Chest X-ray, AP view. Patient: 33 years old, sex M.
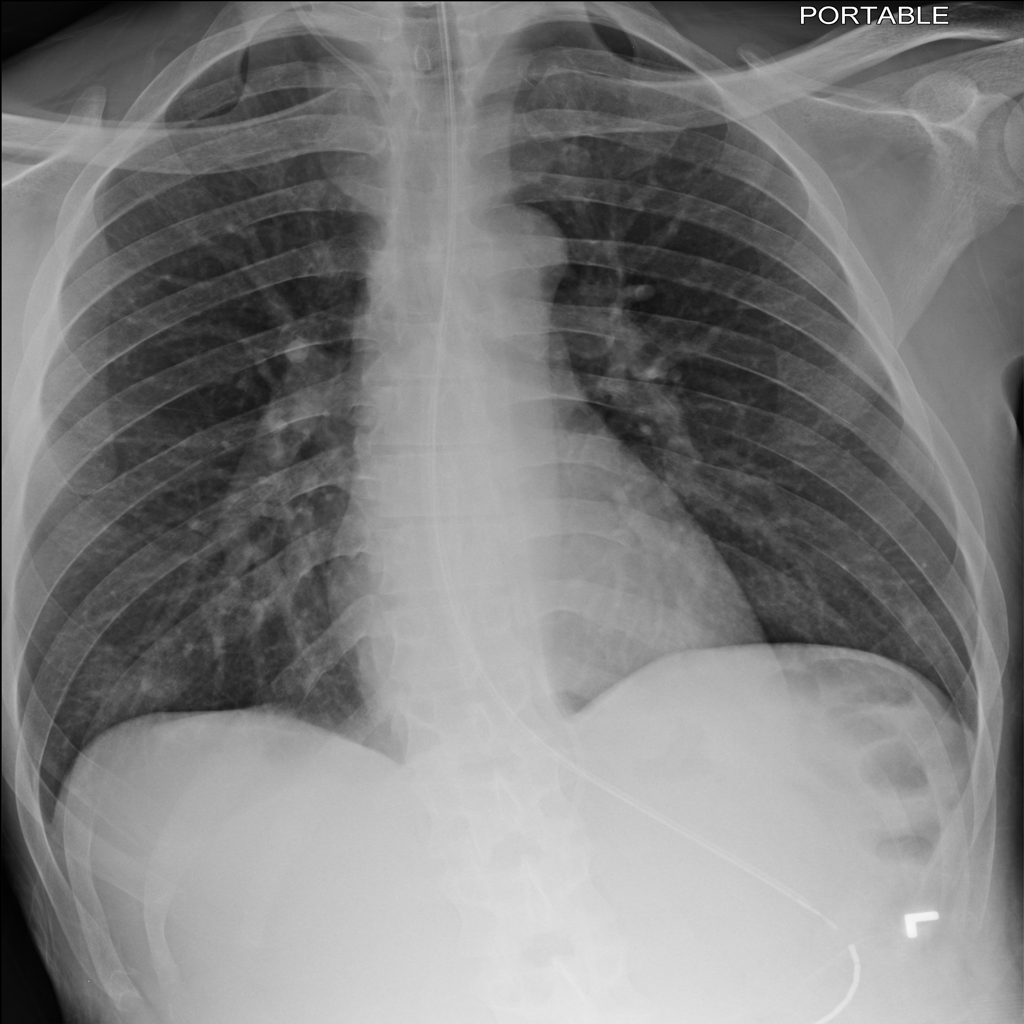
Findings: Infiltration